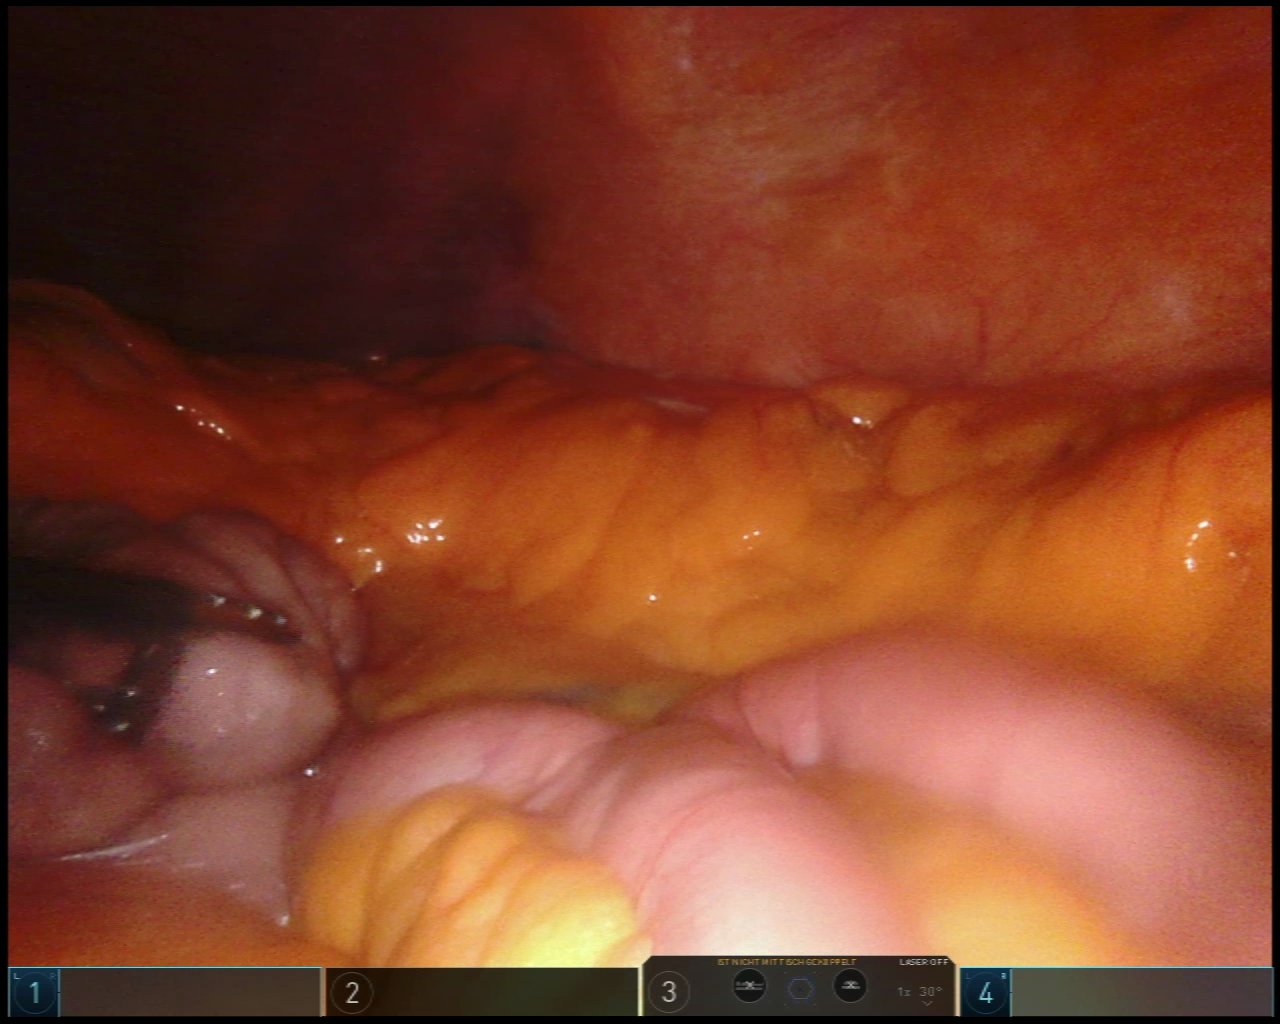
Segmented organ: small_intestine
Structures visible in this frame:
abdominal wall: yes
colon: no
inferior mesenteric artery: no
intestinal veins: no
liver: no
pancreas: no
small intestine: yes
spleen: no
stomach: no
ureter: no
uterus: no
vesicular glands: no